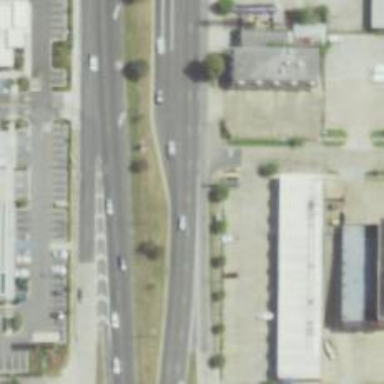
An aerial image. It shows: Tertiary road with frontage road.